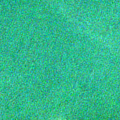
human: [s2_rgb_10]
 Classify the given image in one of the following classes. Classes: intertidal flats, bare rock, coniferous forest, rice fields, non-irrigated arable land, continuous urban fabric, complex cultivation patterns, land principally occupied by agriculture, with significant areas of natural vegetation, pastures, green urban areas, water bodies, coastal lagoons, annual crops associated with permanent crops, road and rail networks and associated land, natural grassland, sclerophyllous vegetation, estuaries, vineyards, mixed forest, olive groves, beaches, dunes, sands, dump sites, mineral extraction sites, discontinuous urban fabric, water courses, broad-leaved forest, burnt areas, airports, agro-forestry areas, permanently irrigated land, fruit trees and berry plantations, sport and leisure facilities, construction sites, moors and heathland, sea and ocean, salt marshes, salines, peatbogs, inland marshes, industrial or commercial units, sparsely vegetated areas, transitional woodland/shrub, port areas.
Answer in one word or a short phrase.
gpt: sea and ocean